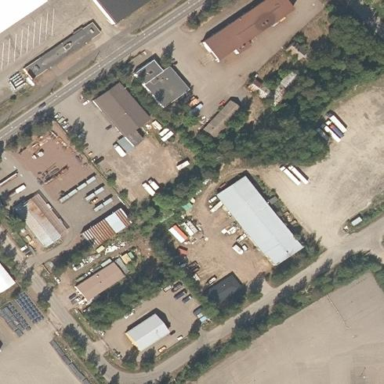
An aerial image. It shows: Industrial area.